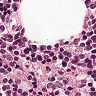
Metastatic tissue present: no